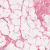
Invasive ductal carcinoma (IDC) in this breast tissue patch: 0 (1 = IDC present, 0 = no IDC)